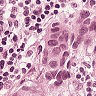
Metastatic tissue present: yes